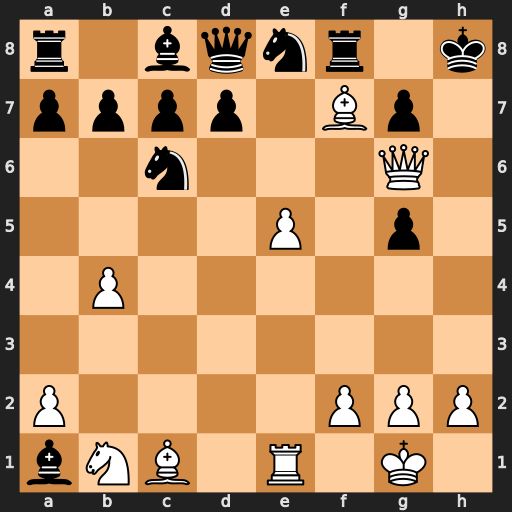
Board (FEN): r1bqnr1k/pppp1Bp1/2n3Q1/4P1p1/1P6/8/P4PPP/bNB1R1K1
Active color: w
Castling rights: -
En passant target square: -
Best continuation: Qh5#